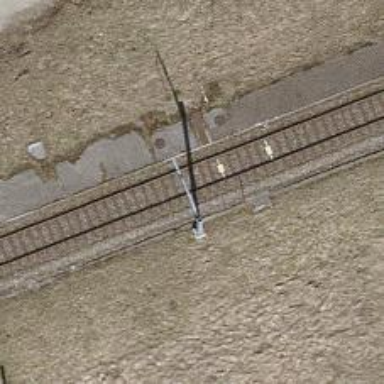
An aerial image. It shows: Catenary mast for power lines.